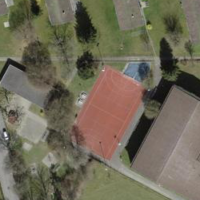
EUNIS habitat code: 54
Species observed at this site:
Cardamine pratensis